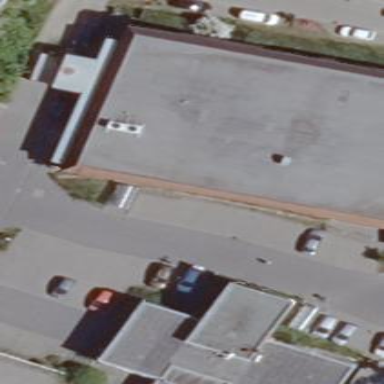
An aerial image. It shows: Parking available on the street side.